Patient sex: F
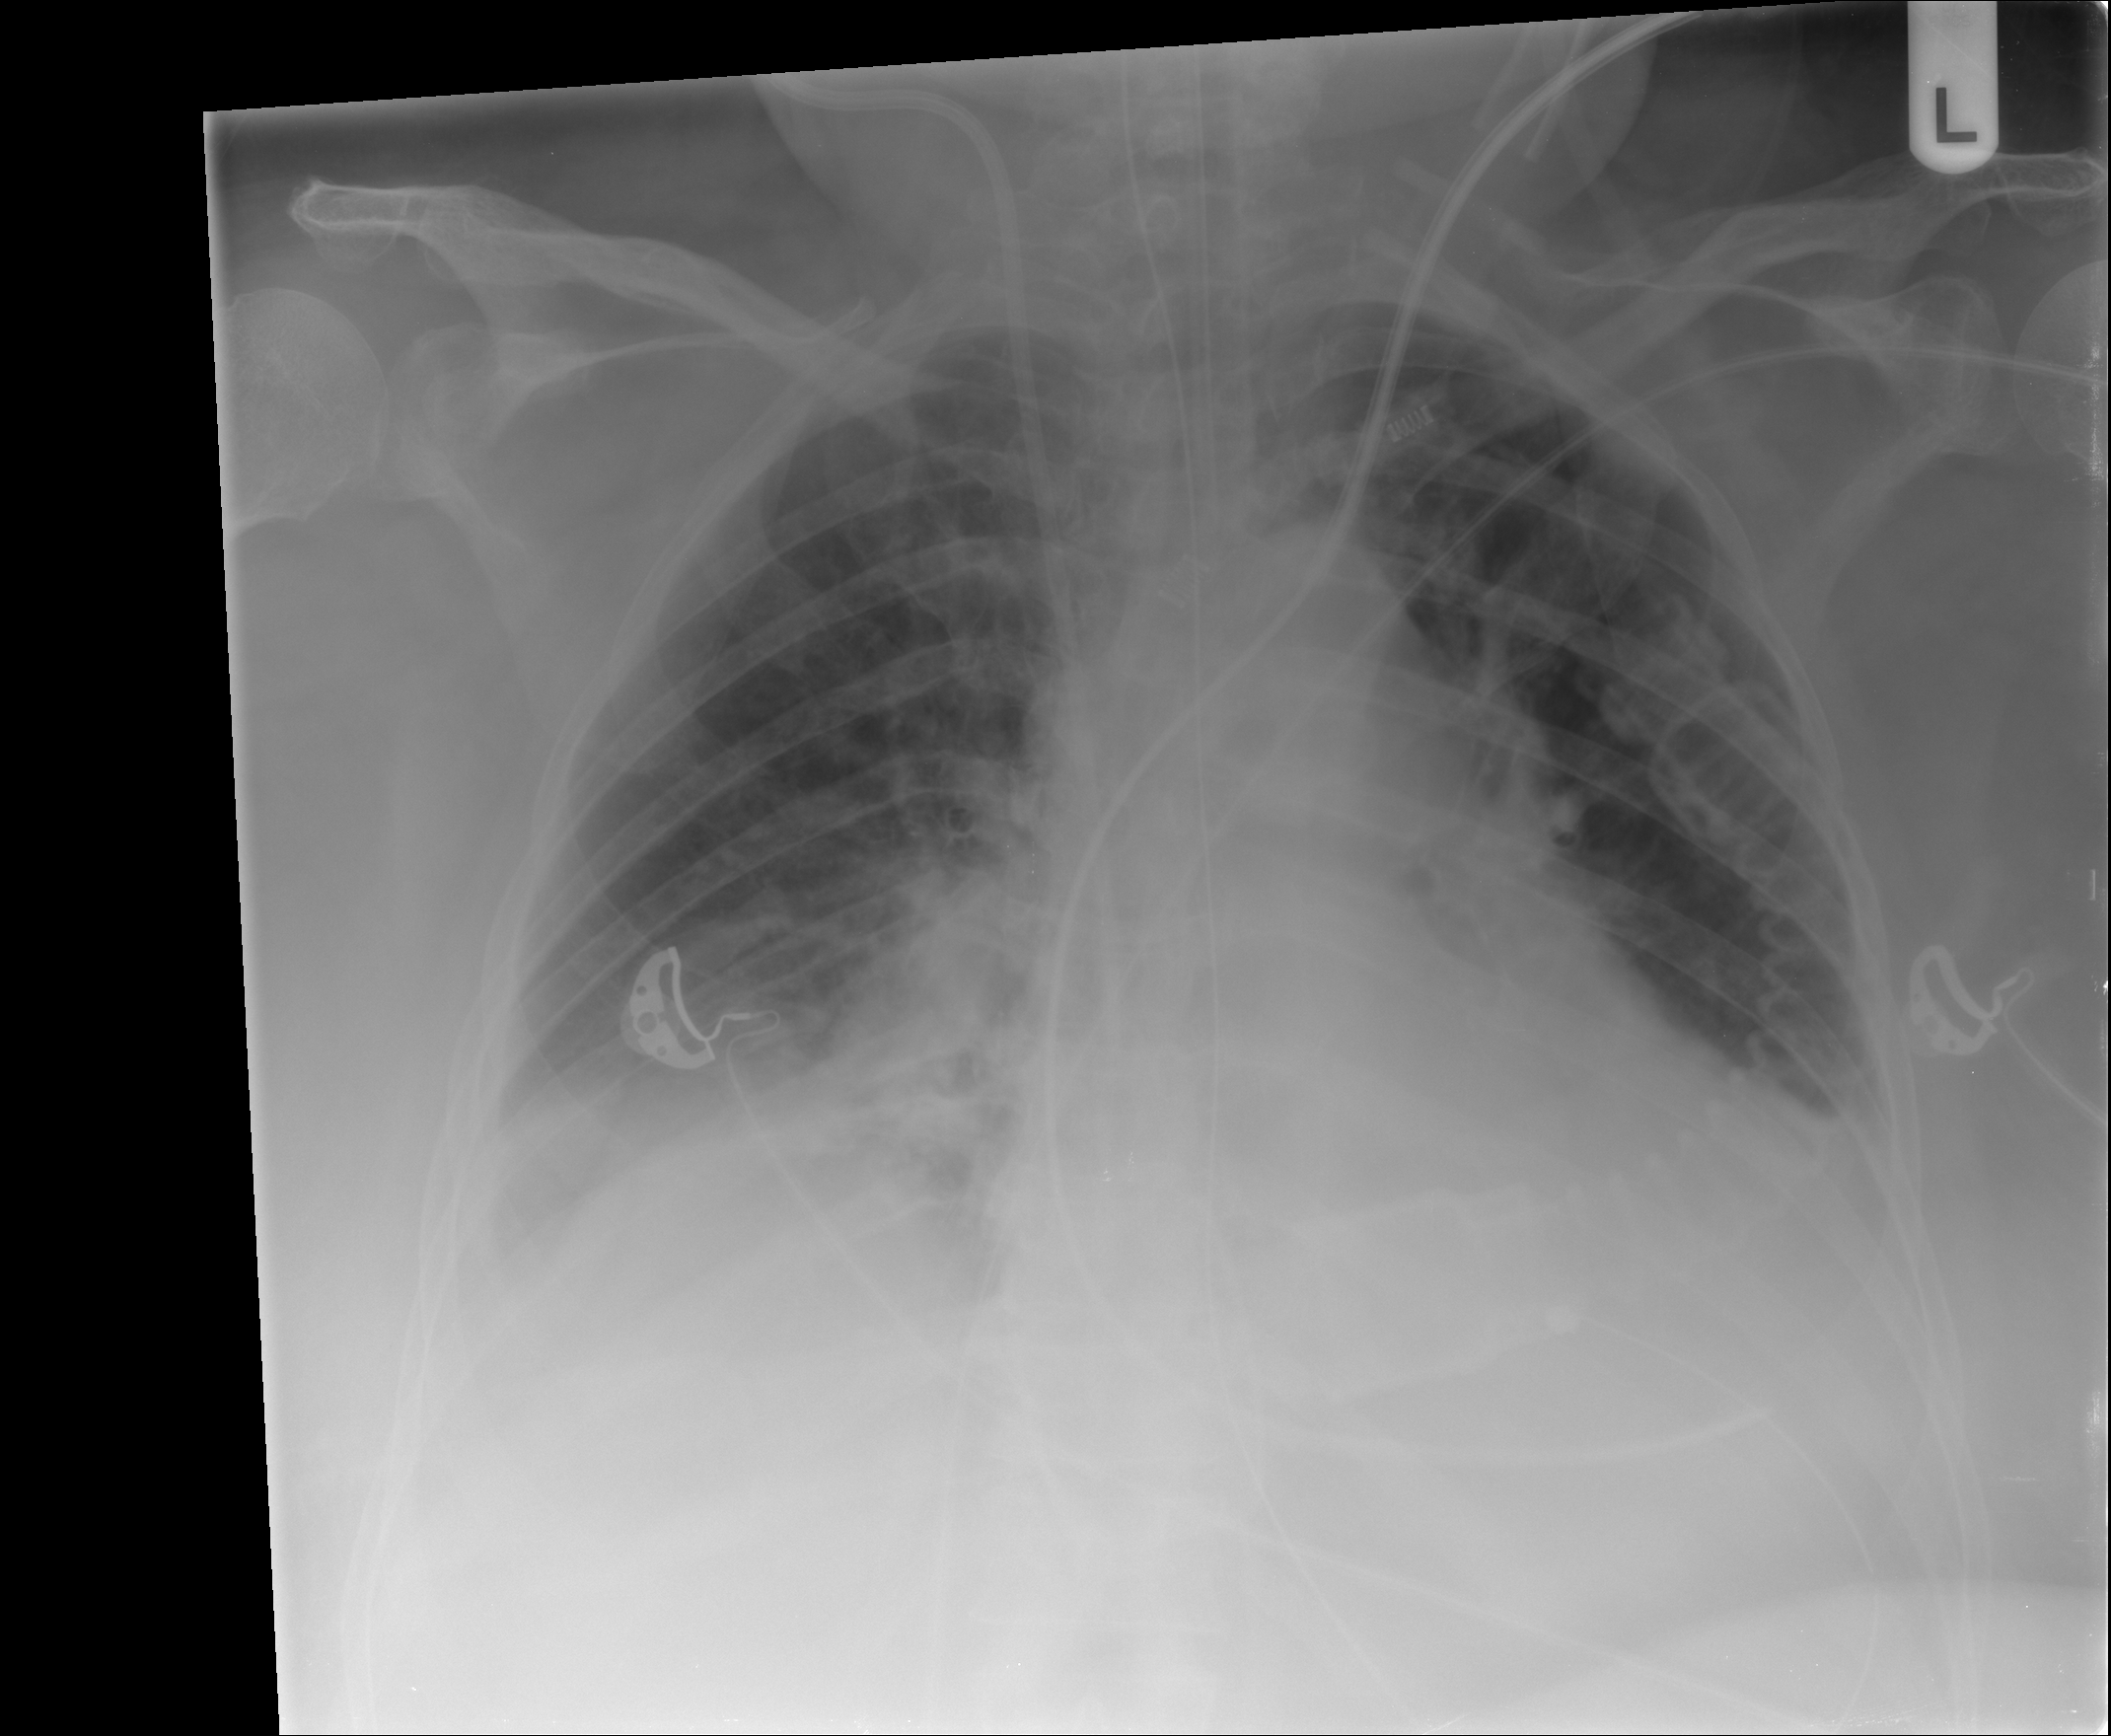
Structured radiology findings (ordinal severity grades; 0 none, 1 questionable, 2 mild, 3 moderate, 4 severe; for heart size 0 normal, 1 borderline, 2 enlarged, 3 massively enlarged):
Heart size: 2
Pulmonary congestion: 2
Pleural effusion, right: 2
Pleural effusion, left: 2
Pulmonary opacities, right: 0
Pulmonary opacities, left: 0
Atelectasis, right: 3
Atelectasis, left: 2